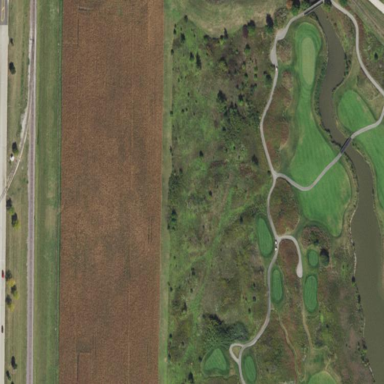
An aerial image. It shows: Golf course surrounded by greenery.